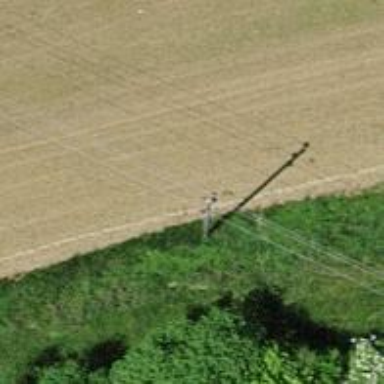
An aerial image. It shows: Power pole.